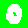
Digit: 0